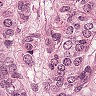
Metastatic tissue present: yes